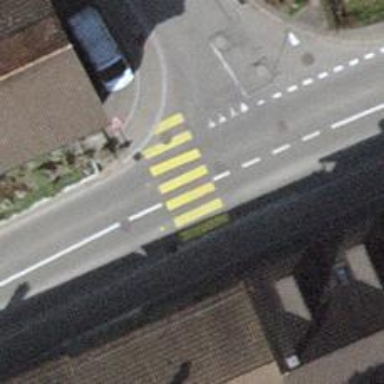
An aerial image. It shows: Marked crossing with zebra stripes on the road.